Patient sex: M
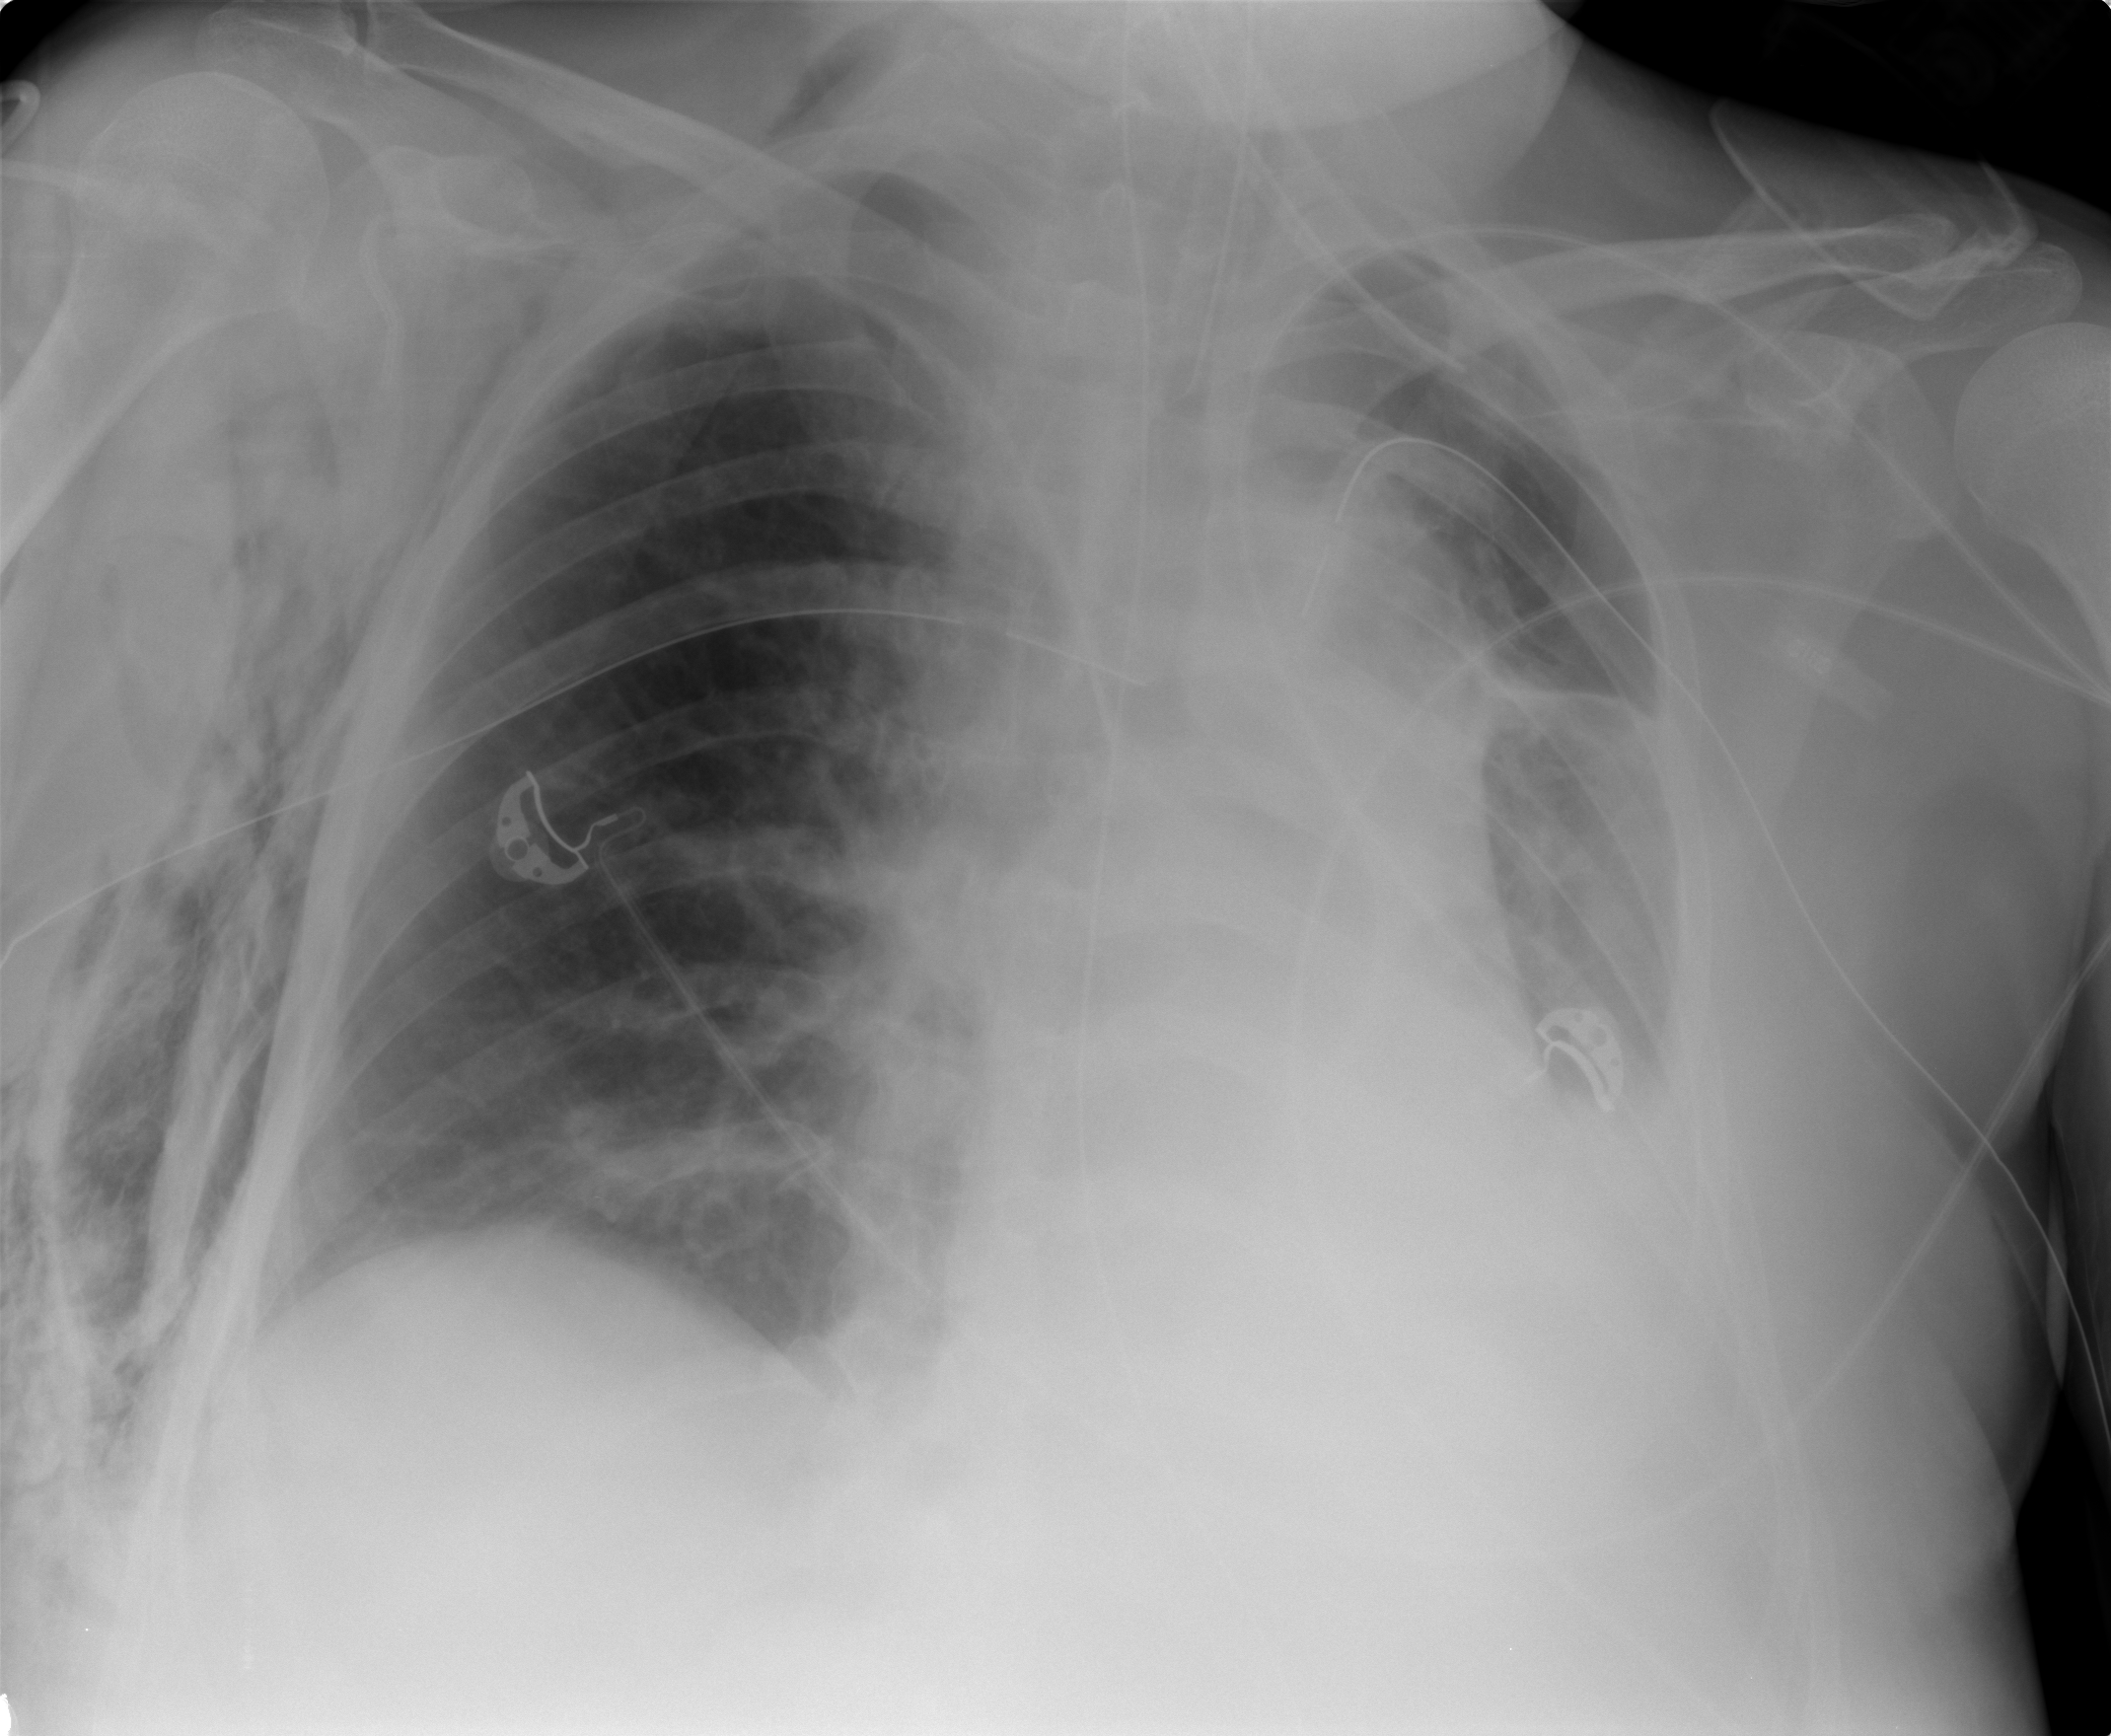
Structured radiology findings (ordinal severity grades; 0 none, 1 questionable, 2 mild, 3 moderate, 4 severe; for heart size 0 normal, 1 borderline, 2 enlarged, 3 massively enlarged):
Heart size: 0
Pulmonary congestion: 0
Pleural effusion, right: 0
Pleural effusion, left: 3
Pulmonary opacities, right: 0
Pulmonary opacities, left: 0
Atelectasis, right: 0
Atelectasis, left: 2